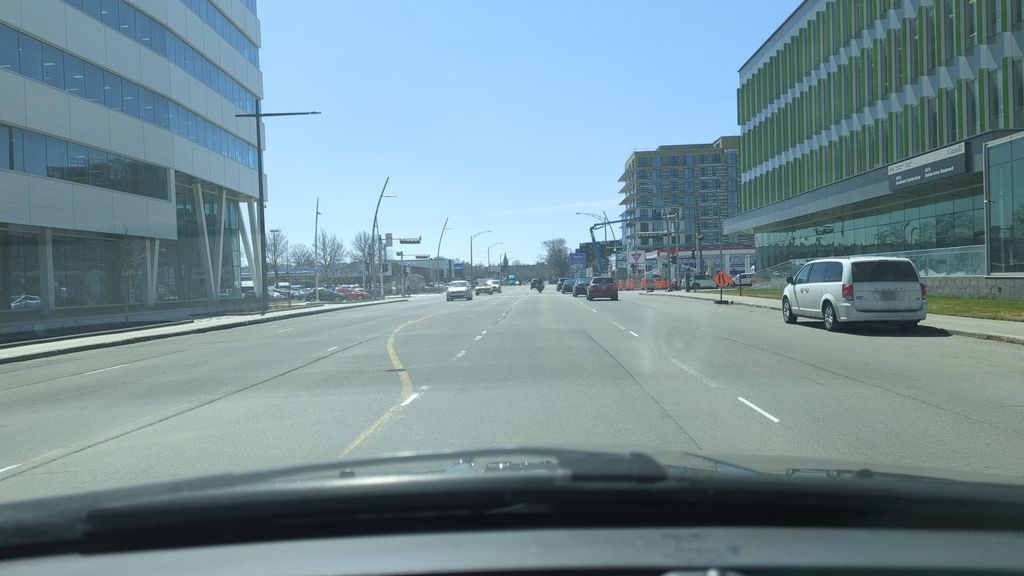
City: quebec_city